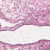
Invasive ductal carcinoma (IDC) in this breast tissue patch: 0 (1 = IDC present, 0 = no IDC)